Question: I followed the instruction on slim framework. Created a composer.json file in my directory
'''
{
"require": {
"slim/slim": "2.*"
}
}
'''
and run composer install file. I have the following directory structure now

As described in the documentation at slim framework i created an index.php file and require the vendor/autoload.php
But i am getting Class not found error.
Thanks
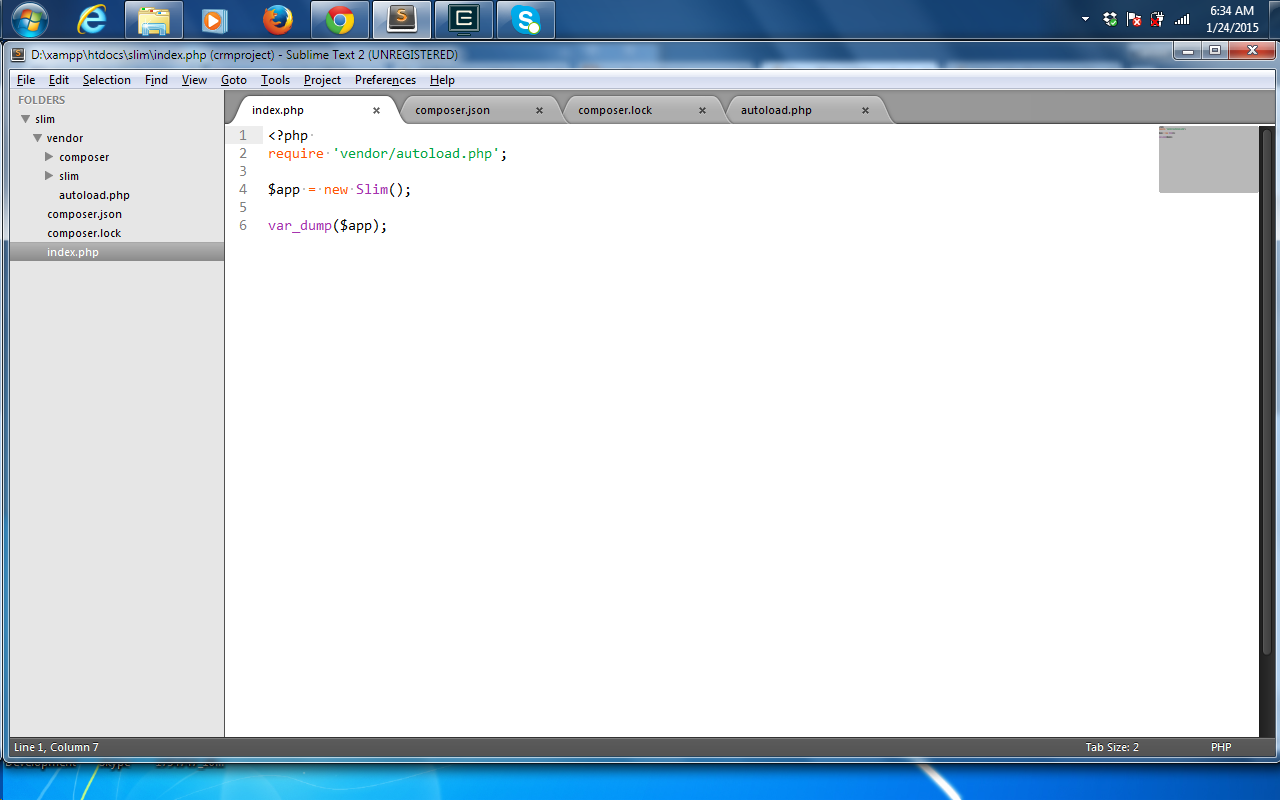
Answer: Try using when instantiating classes ... like so 'new \Slim\Slim();'.